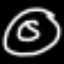
Label: donut